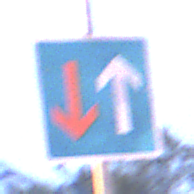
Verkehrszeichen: VorrangVorGegenverkehr
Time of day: Night
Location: Outdoor (Urban)
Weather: PartlyCloudy
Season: NotSpecified
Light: Artificial